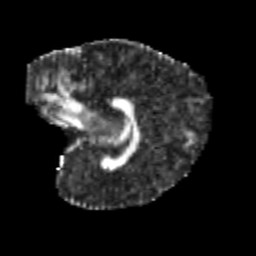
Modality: FA
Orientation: sagittal
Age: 8
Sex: female
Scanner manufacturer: siemens
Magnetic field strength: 3 T
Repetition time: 3.8 s
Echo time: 0.07 s